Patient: sex F, age 28
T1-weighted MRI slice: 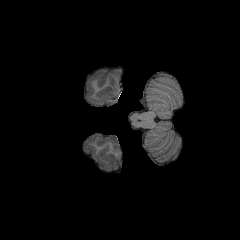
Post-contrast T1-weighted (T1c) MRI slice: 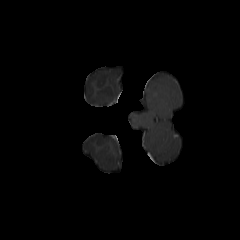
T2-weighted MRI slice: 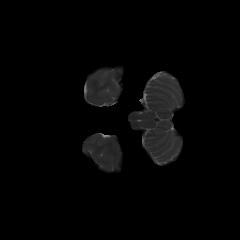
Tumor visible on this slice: no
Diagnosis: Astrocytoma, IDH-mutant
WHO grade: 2